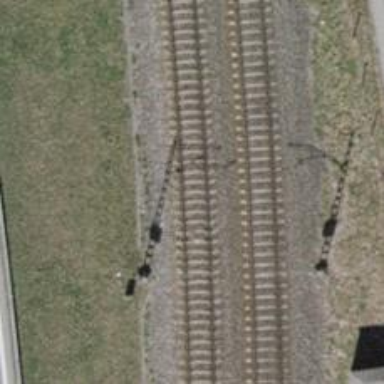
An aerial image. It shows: Railway milestone.